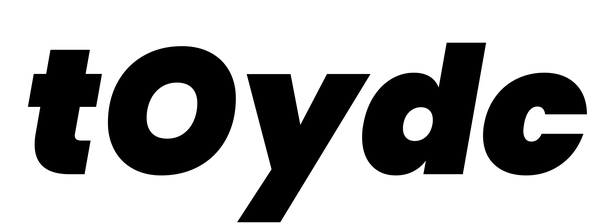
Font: Poppins-BlackItalic